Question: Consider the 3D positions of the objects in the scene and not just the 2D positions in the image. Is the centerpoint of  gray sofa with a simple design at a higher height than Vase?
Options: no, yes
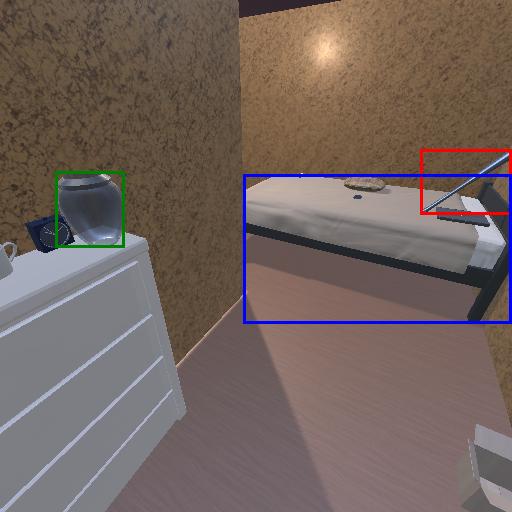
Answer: no